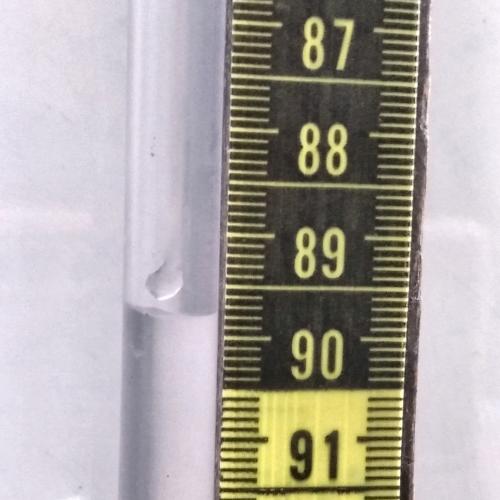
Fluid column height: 89.8 cm